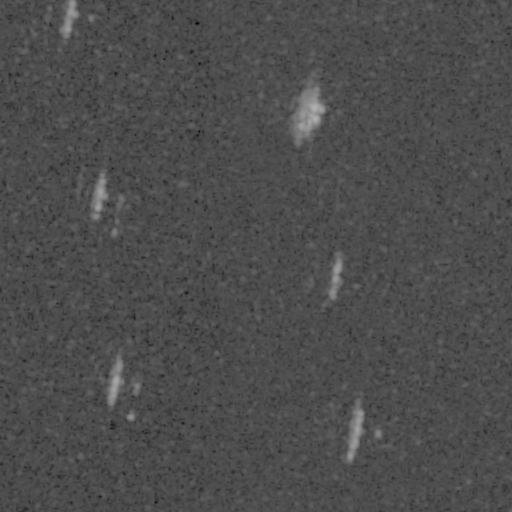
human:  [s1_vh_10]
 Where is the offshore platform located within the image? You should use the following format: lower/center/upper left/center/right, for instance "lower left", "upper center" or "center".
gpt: The offshore platform is located in the upper center of the image.
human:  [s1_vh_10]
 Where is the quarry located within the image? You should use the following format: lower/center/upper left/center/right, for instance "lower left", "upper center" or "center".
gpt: There is no quarry in the image.

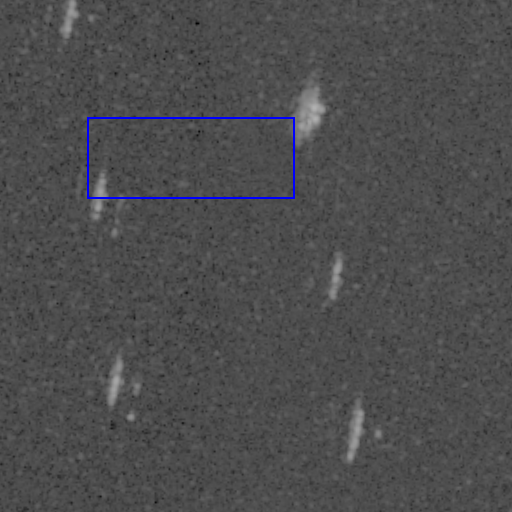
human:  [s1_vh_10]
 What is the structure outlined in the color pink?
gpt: There is no pink outline.
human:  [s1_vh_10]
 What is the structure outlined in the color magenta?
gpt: There is no structure outlined in magenta.